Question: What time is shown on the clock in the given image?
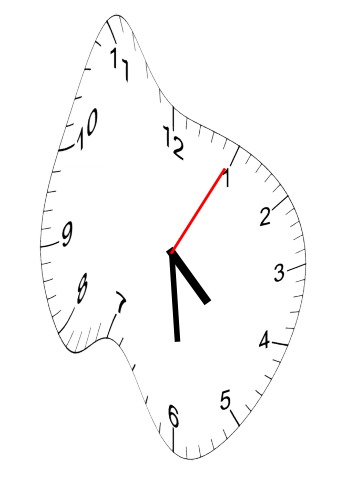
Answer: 04:29:05